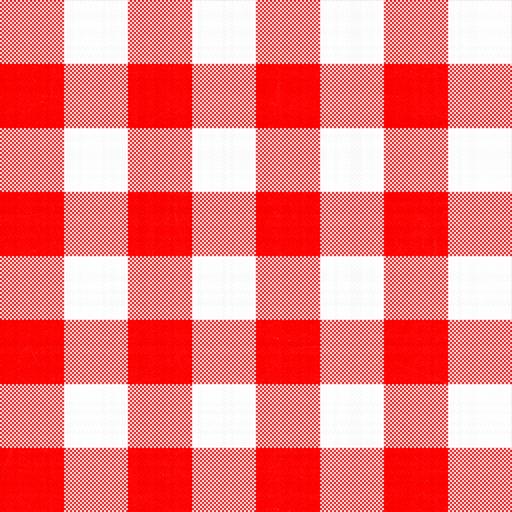
Tags: cloth fabric pattern red table tartan